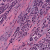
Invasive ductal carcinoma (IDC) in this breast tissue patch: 1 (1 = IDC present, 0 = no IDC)